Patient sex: M
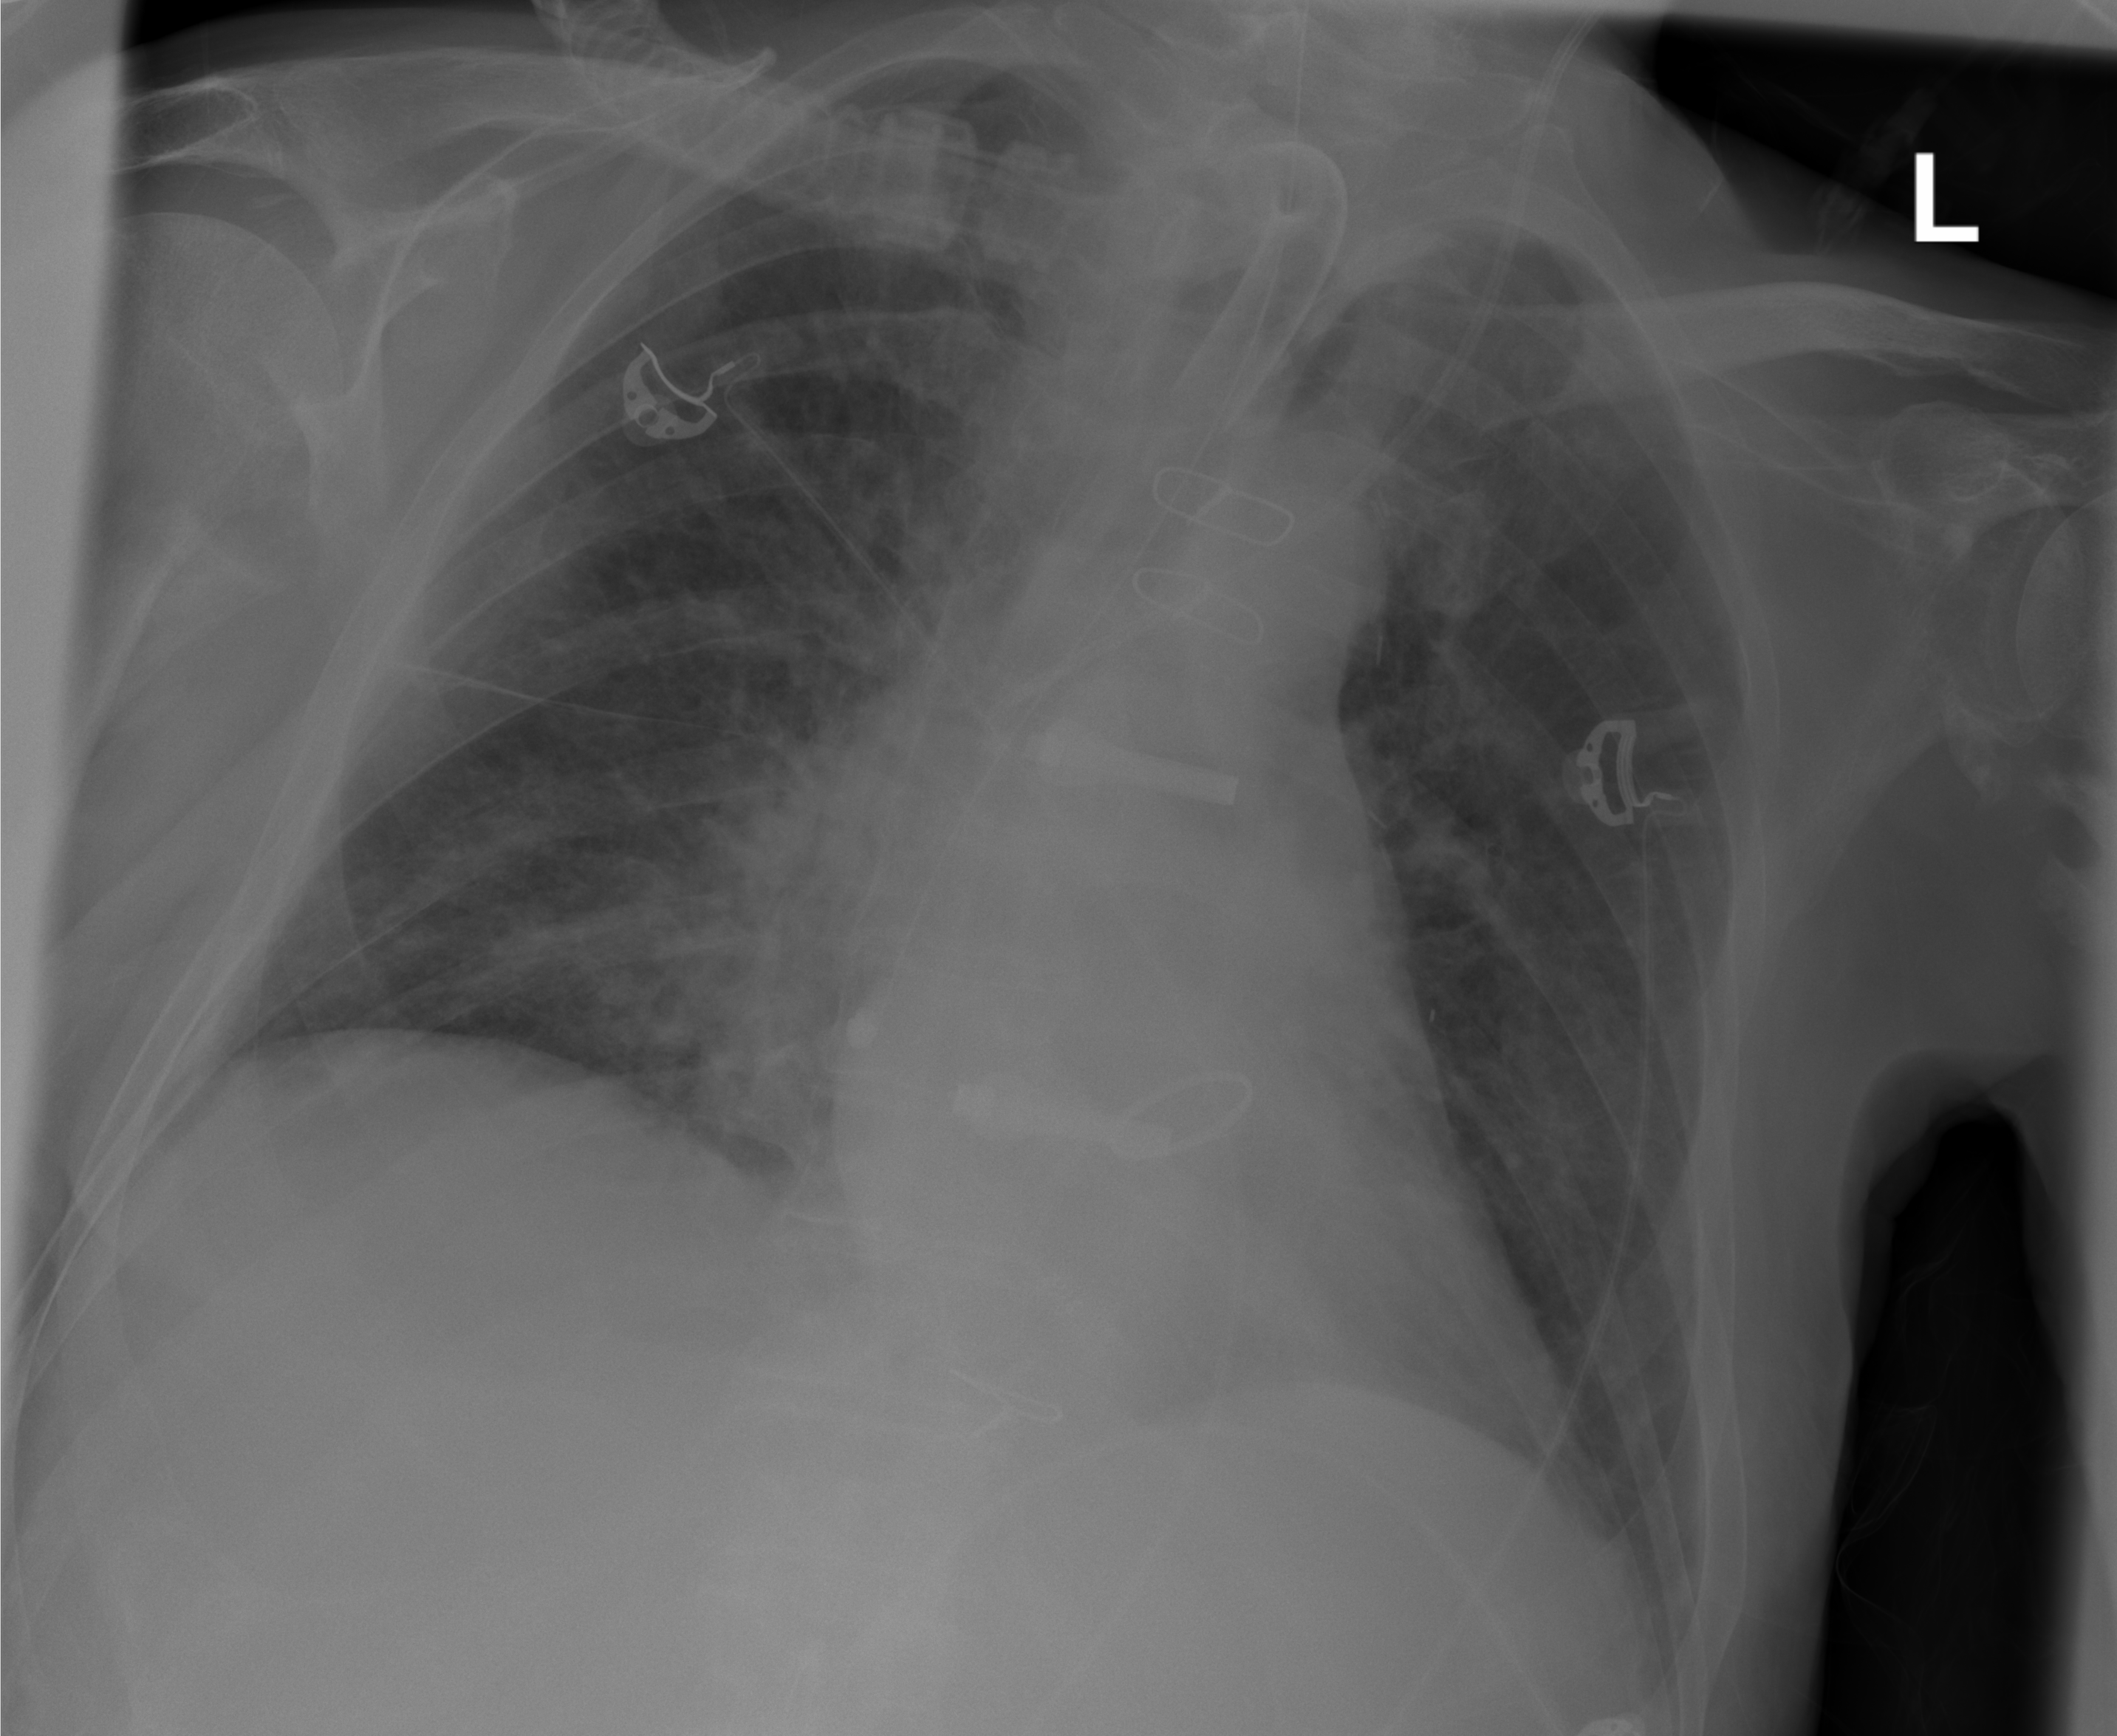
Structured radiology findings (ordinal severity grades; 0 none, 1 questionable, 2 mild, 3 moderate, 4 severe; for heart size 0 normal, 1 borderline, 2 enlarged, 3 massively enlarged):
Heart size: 0
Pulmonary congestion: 0
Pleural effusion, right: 0
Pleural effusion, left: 0
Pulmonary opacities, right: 2
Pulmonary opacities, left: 2
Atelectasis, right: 2
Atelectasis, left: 2